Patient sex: F
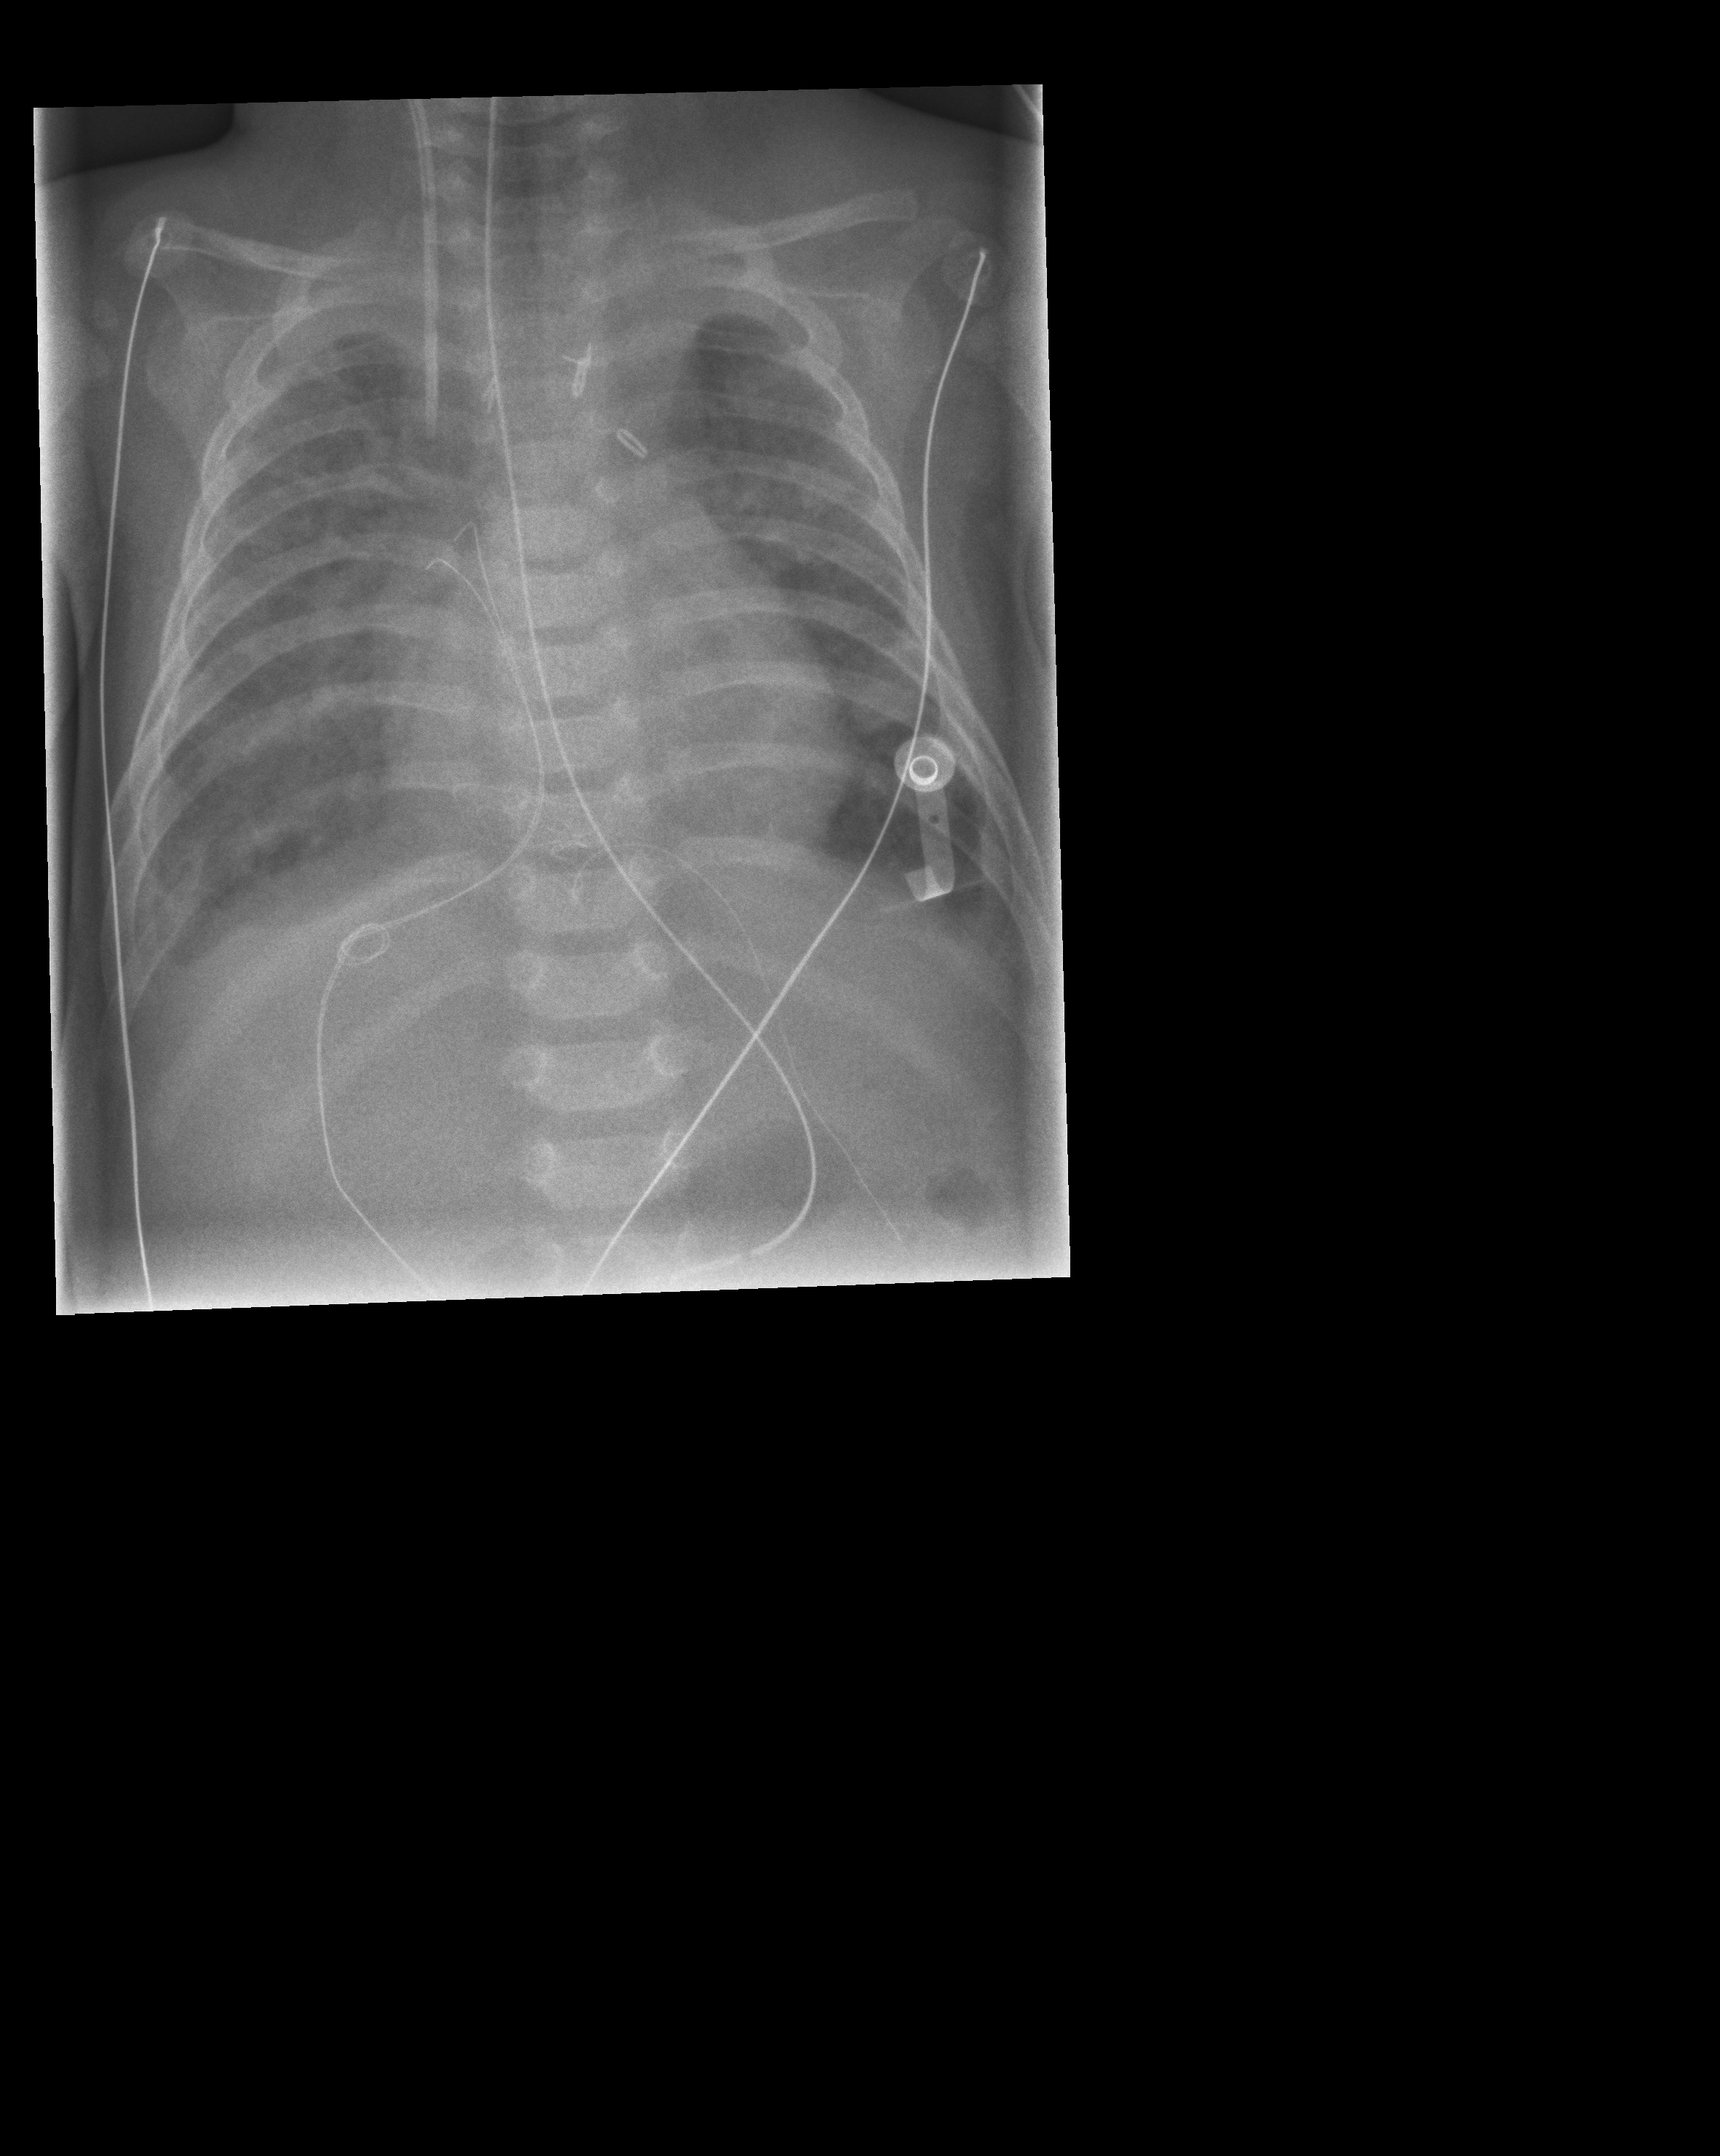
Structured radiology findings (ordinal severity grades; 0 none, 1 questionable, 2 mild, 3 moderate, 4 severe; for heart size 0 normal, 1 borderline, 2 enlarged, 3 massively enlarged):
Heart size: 1
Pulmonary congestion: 0
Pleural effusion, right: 2
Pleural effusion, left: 0
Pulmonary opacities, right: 1
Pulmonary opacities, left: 0
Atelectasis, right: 2
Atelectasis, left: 0